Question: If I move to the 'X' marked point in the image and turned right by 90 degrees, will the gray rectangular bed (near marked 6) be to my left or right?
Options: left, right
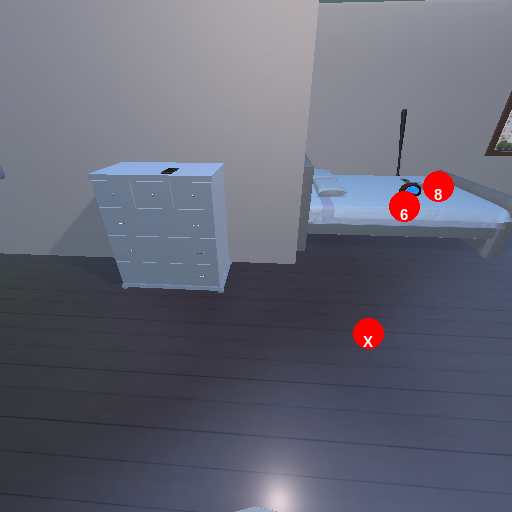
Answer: left